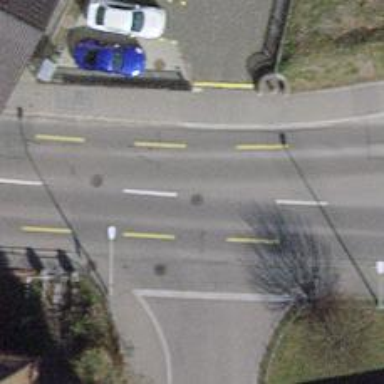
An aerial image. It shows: Secondary road with asphalt surface and sidewalks on both sides. There is lane for cyclists on both sides of the road.